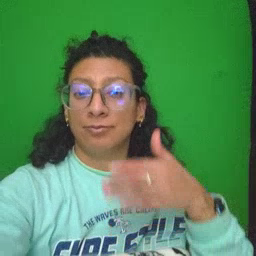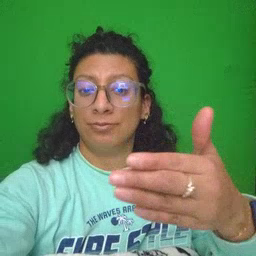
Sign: close